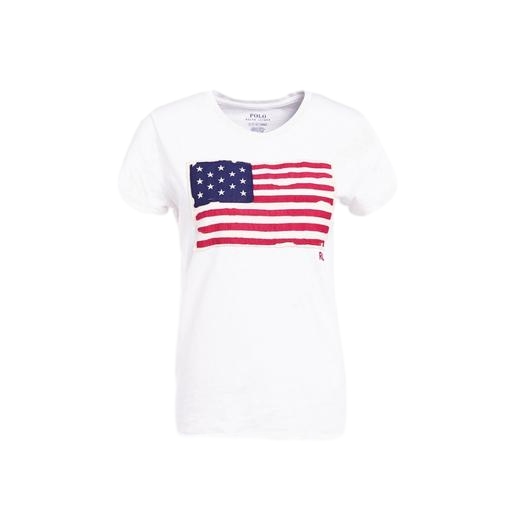
multicolor flag graphic t-shirt, white polo team usa crewneck tee, white anchor-print flag graphic t-shirt, white background